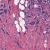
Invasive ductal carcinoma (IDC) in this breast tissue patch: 1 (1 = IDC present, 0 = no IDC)